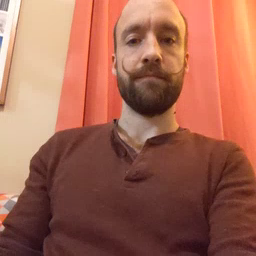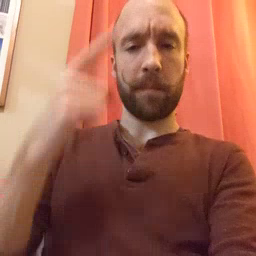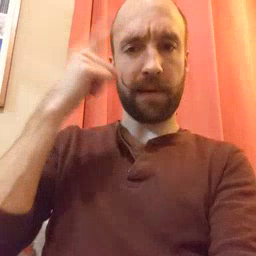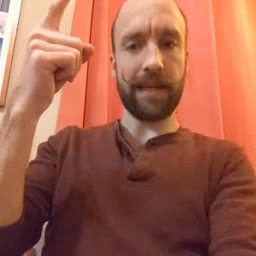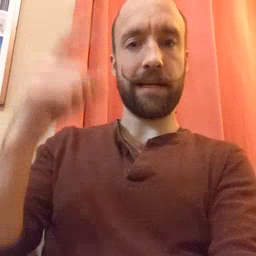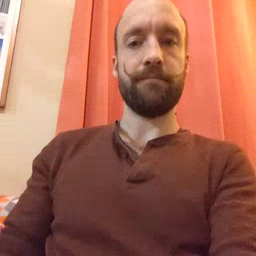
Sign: penny